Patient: sex F, age 46
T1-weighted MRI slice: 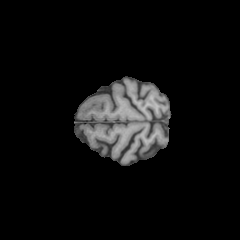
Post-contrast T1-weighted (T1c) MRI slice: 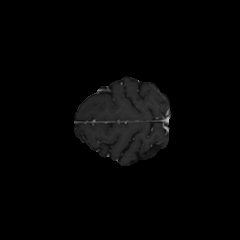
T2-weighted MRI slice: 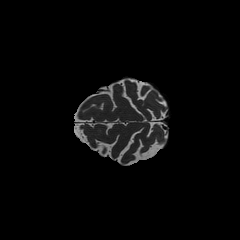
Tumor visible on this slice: no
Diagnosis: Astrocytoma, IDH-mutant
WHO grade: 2